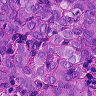
Metastatic tissue present: yes